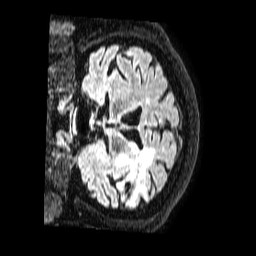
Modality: FLAIR
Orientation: coronal
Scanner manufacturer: philips
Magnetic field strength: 1.5 T
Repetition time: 4.8 s
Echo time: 0.3 s